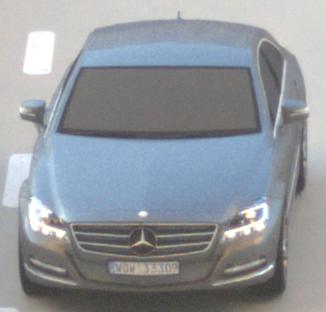
Make: Mercedes-Benz
Model: CLS Coupé 350
Detailed model: CLS-Class (218) Coupé
Model produced from: 2011/01
Model produced until: 2014/07
Doors: 4
Color: gray
Road condition: dry road
Daytime: sunrise or sunset
Contrast: medium contrast